Question: How can I recreate this layout for my site? (frame-over-frame)
Does it use a standard JavaScript library?
I'm looking for JavaScript/CSS (or tutorial)...

Thanks
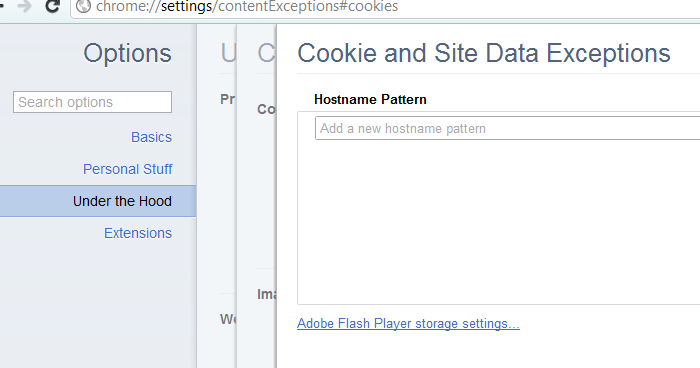
Answer: These are not frames.
The most relevant techniques for Chrome's settings / Webstore page are:
- <URL>
The full CSS and HTML code can be viewed by using 'Inspect element' at 'chrome://settings'.